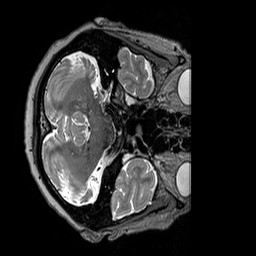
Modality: T2w
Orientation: axial
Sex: female
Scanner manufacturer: siemens
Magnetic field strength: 3 T
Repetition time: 3.2 s
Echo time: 0.409 s